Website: home-depot
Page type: address-validator
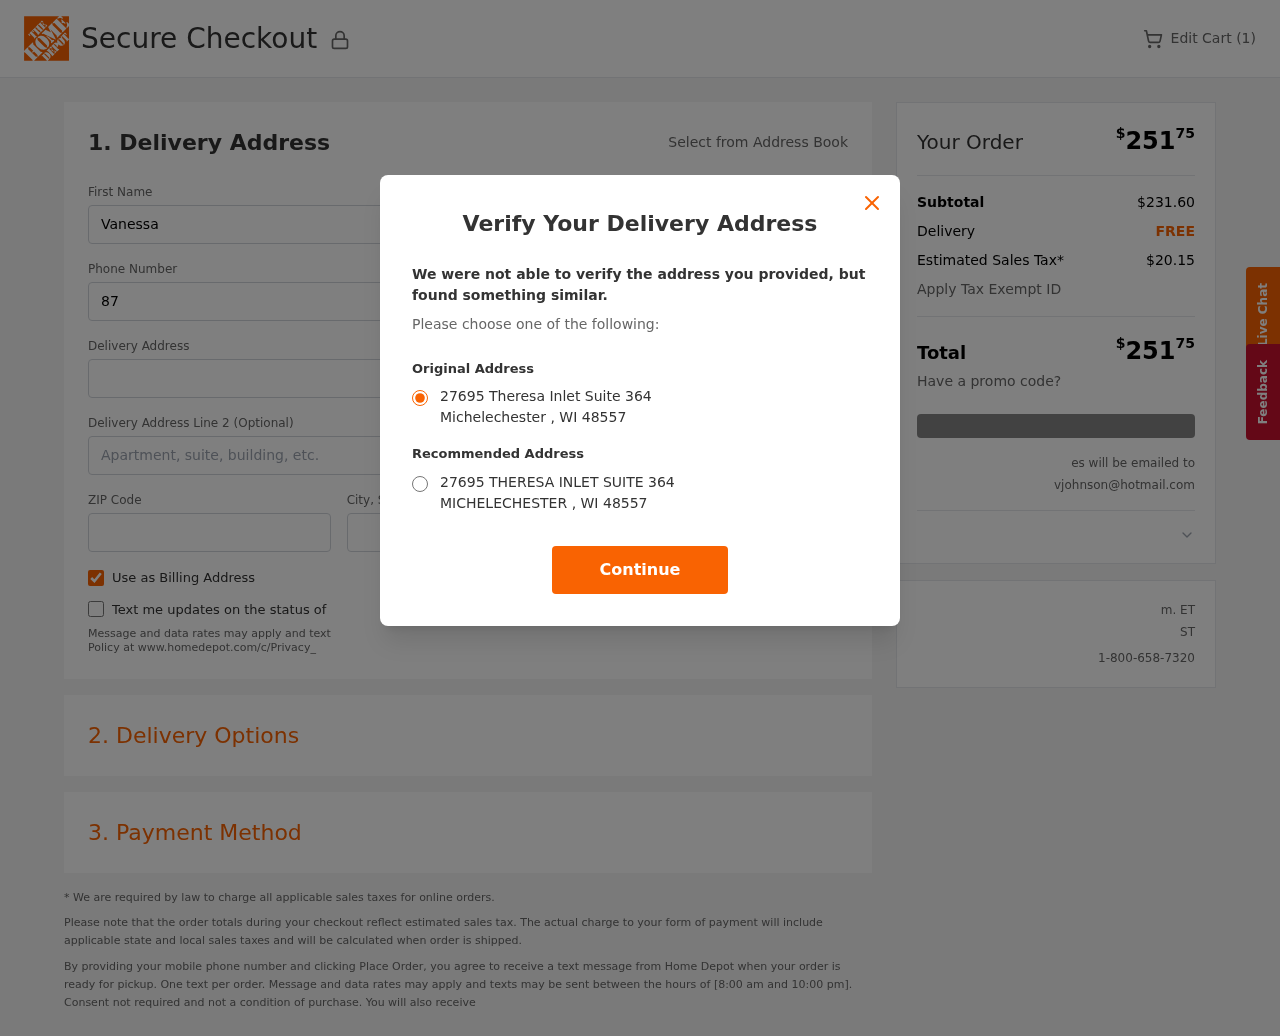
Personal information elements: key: PII_CITY
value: Michelechester
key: PII_EMAIL
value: vjohnson@hotmail.com
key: PII_POSTCODE
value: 48557
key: PII_STATE_ABBR
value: WI
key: PII_STREET
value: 27695 Theresa Inlet Suite 364
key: PII_FIRSTNAME
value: Vanessa
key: PII_LASTNAME
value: Johnson
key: PII_PHONE
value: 8757513582
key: PII_CITY_STATE
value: Michelechester, WI
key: PII_STREET_ALT
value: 27695 THERESA INLET SUITE 364
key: PII_CITY_ALT
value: MICHELECHESTER
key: PII_POSTCODE_FULL
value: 48557
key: PII_POSTCODE_NUMERIC
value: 48557
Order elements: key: ORDER_NUM_ITEMS
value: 1
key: ORDER_TOTAL
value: $25175
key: ORDER_SUBTOTAL
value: $231.60
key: ORDER_SHIPPING_COST
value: FREE
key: ORDER_TAX
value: $20.15